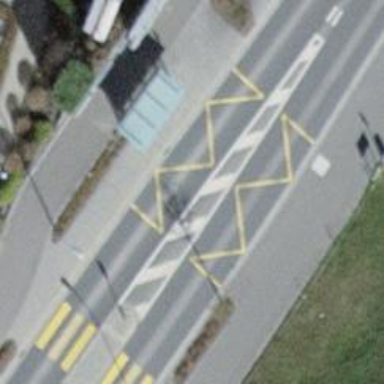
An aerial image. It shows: Public transport stop position.